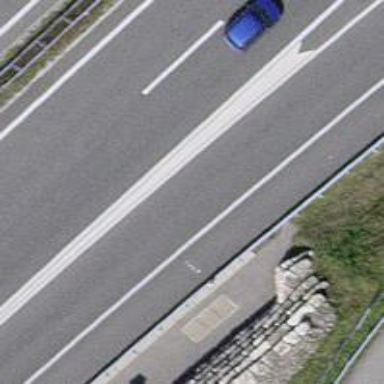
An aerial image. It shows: Asphalt motorway link.